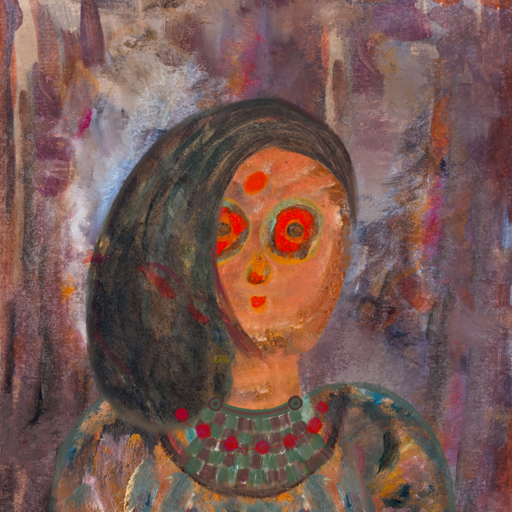
Background: Hypocrite, Head And Neck Front: Boggyland, Face Front: Sisters, Bust: Boggyland, Hair Front: Gypsy_Mother, Head Accessory: Blank, Second Necklace: After_Raid, Necklace: Irani_3, Baby: Blank